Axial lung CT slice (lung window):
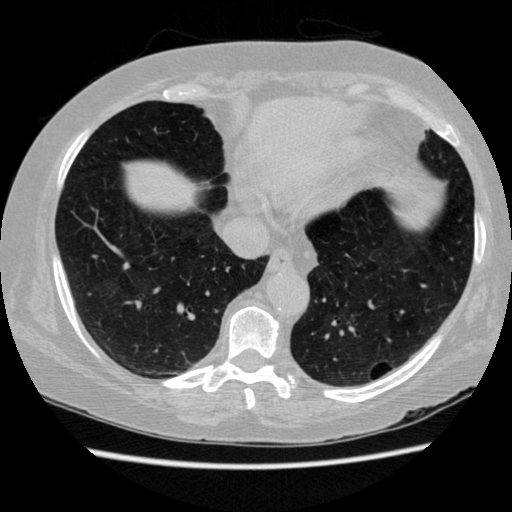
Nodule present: no